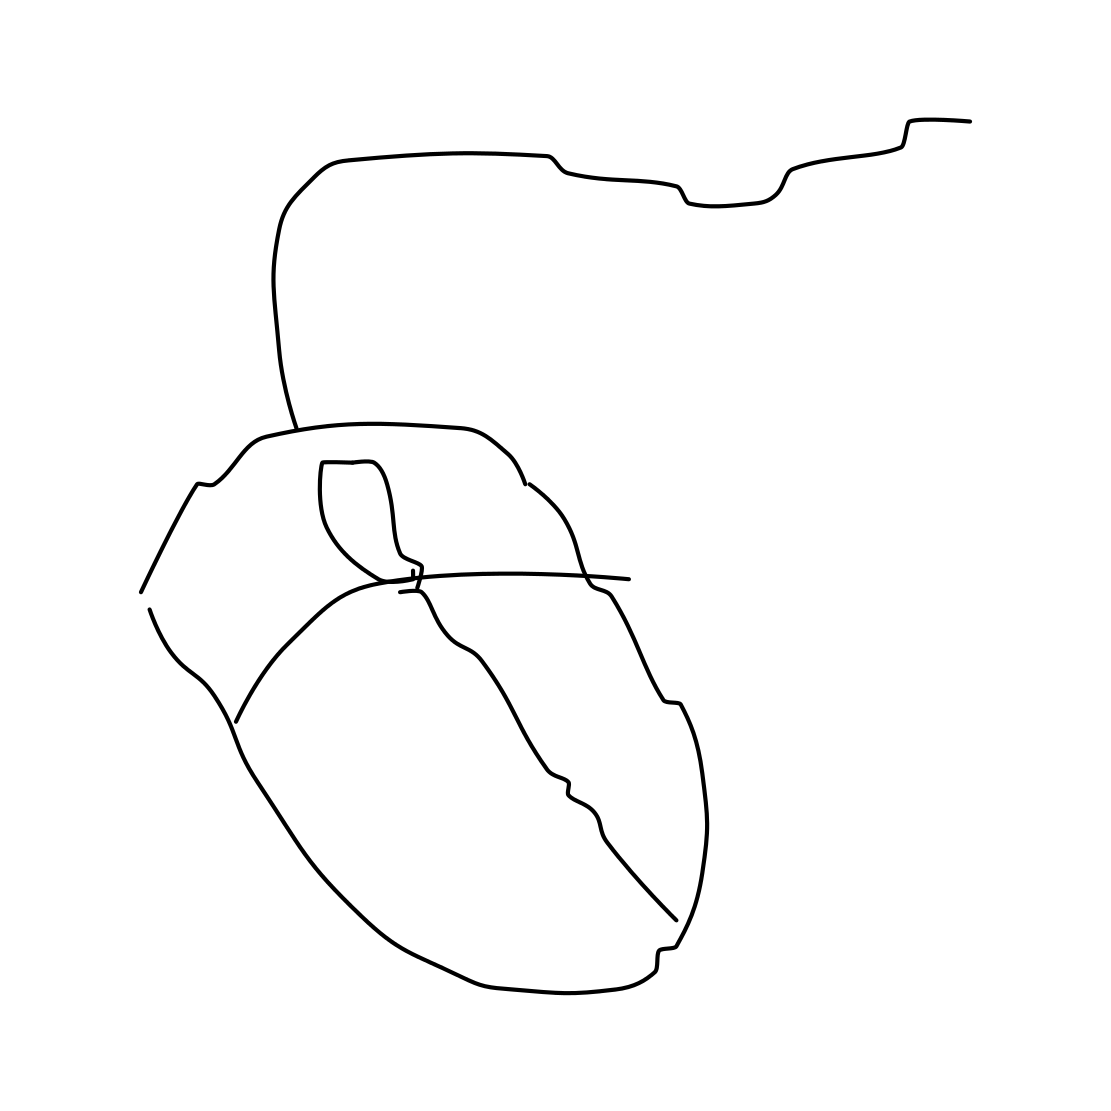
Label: computer-mouse